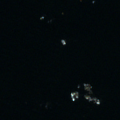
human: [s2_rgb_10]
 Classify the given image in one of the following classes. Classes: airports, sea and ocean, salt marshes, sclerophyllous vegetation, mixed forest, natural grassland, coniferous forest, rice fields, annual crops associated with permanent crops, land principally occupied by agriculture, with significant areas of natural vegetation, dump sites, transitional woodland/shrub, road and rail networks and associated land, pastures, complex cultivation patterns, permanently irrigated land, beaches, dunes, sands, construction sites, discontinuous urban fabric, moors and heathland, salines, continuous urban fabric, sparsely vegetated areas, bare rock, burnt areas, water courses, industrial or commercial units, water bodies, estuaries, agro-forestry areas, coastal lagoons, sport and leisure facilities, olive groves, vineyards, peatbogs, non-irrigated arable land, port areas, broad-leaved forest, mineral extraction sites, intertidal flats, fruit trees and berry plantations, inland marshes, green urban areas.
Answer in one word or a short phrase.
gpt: sea and ocean